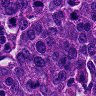
Metastatic tissue present: yes